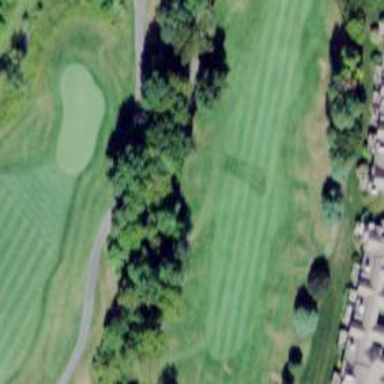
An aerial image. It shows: Path designed for golf carts.